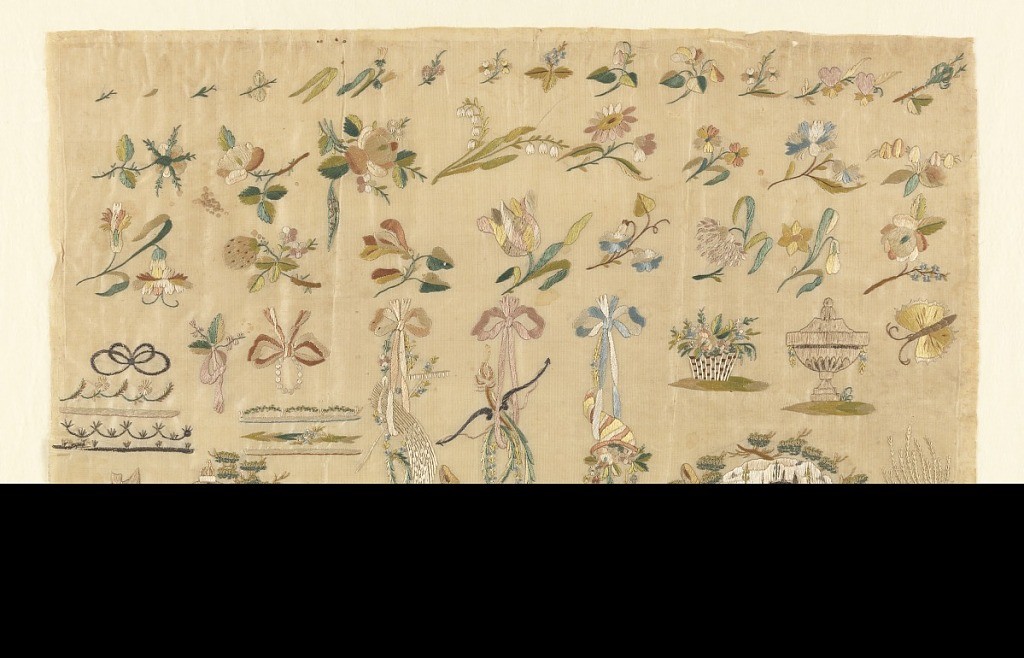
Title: Sampler
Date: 18th or 19th century
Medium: silk and metallic foil on silk core embroidery on silk foundation Technique: embroidered
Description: Flowers, butterfly, basket of flowers, urn, and architectural elements of classical ruins, temples, etc.  Three bows holding grain and a rake, an arrow and a wreath, and cornucopia with flowers.  Sampler reads: "A growth on time - motion study."